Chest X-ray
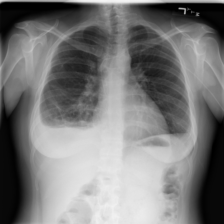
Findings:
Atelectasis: positive
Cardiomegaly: negative
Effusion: positive
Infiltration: negative
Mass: negative
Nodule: negative
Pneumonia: negative
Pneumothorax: negative
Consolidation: negative
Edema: negative
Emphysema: negative
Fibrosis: negative
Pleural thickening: negative
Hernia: negative